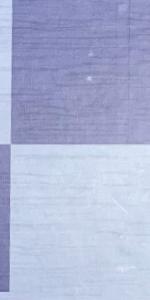
Label: Empty